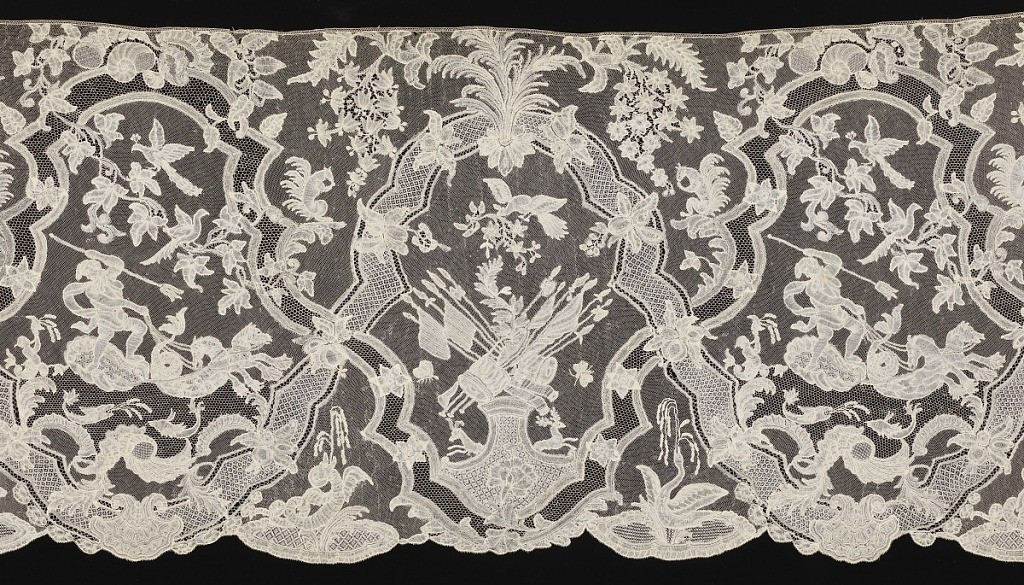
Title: Flounce
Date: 1745–65
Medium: linen Technique: Brussels style bobbin lace
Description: Section of a wide flounce with a design of curving garlands that alternates with a symmetrical framing element. Neptune with a trident alternates with a group of heraldic banners with field drums.